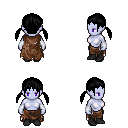
a pixel art fantasy rpg character, female body template, dark elf, purple skin, brown tattered cape, robe skirt, black twin-tailed hairstyle, white cloth bracers, black shoes, four views (front, back, left, right), 2x2 character sprite sheet, small pixel art, hard edges, no anti-aliasing